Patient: sex F, age 64
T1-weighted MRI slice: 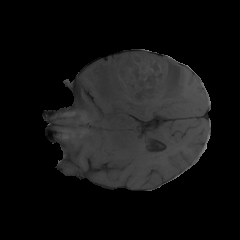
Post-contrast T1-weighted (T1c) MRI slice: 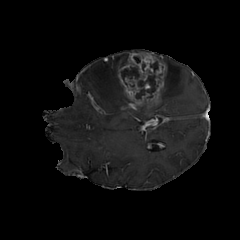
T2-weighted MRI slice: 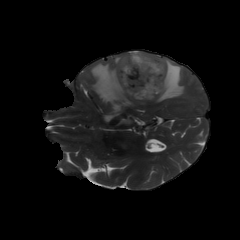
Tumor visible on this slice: yes
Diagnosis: Glioblastoma, IDH-wildtype
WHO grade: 4